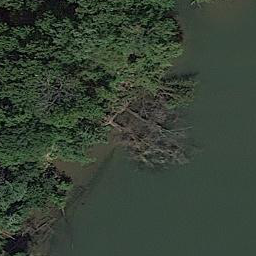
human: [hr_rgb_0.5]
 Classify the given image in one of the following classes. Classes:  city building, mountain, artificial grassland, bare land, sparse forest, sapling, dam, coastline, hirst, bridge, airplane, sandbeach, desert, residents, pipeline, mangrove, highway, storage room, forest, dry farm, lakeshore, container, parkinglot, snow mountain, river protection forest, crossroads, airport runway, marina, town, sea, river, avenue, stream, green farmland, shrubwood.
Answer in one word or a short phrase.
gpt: river protection forest